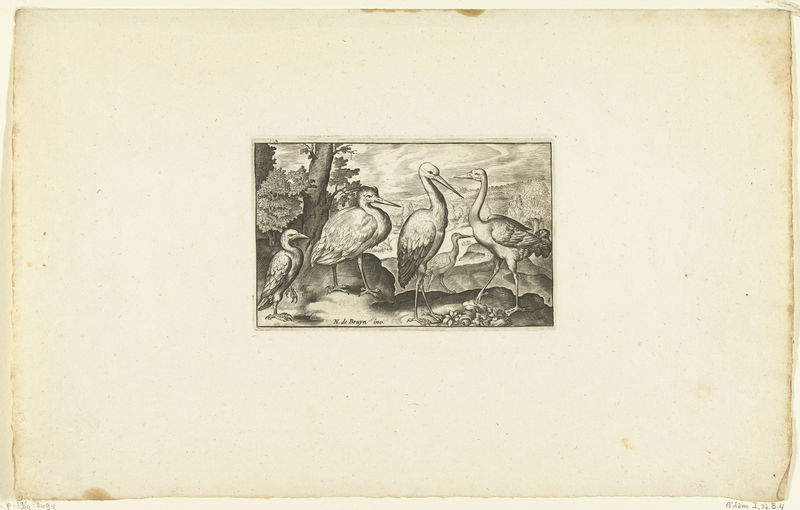
Titel: Ooievaar tussen twee kraanvogels
Künstler: Nicolaes de Bruyn
Standort: Amsterdam
Institution: Rijksmuseum
Schlagwörter: feathers, black, country, flowers, print, feather, clouds, sky, tree, hill, lake, nature, trees, forest, grass, drawing, animals, etching, birds, small, leaves, neck, foot, engraving, crane, brush, four, shrubs, black white, standing, five, woods, foliage, one, facing, beack, storks, necks, beacks, coutry, kingfisher, four birds, five birds